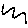
Label: zigzag